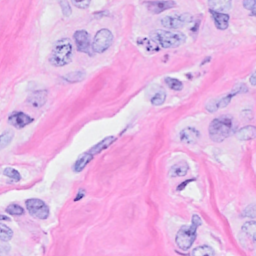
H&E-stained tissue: Breast